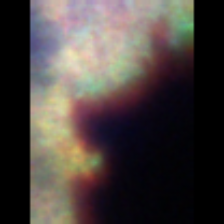
Taxon: Unknown_full_image
Group: Unknown